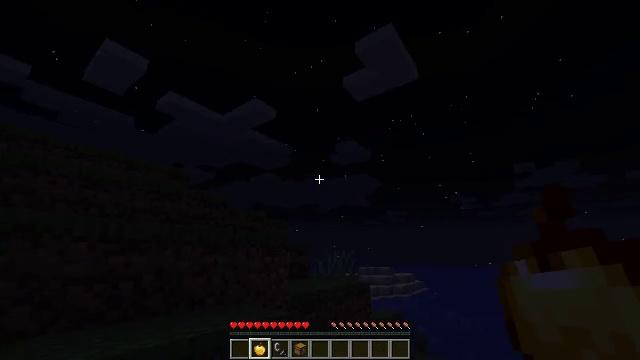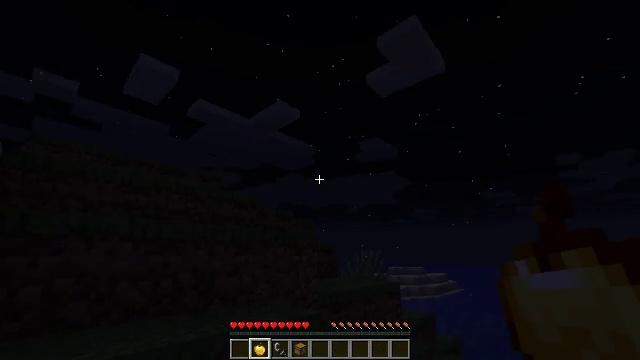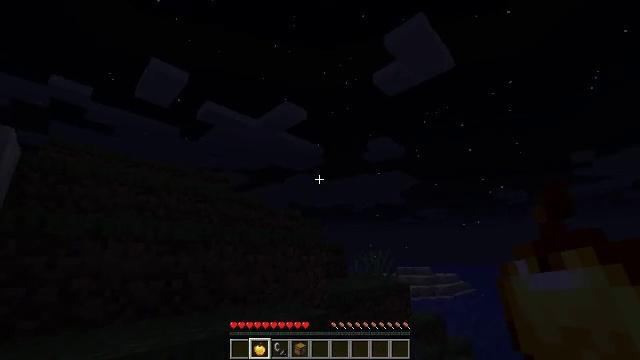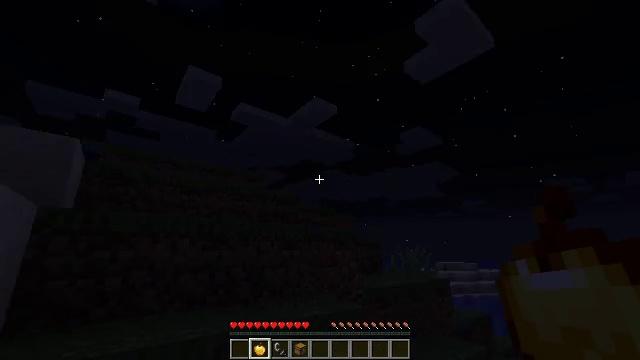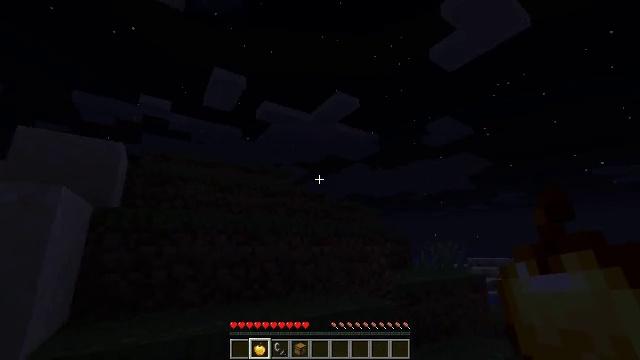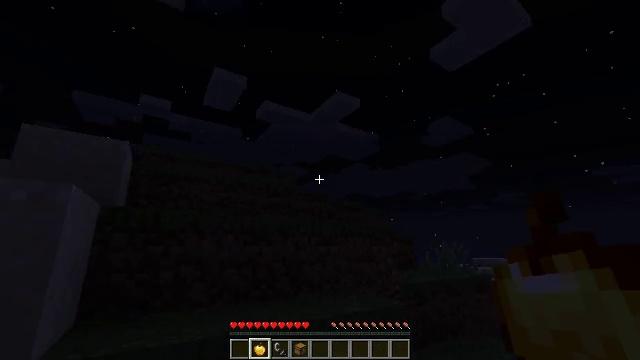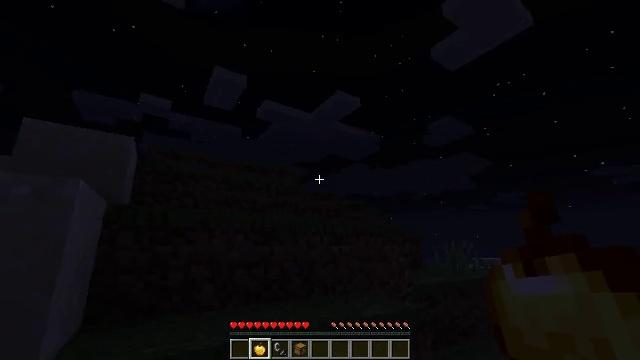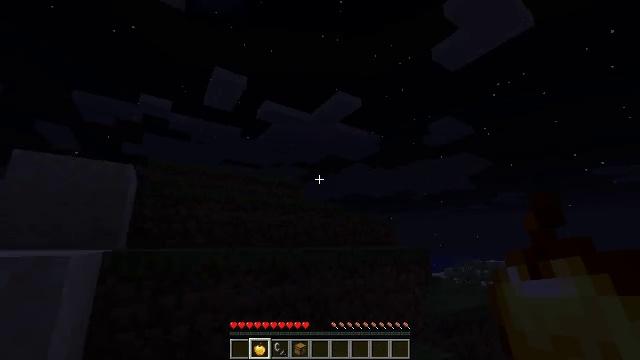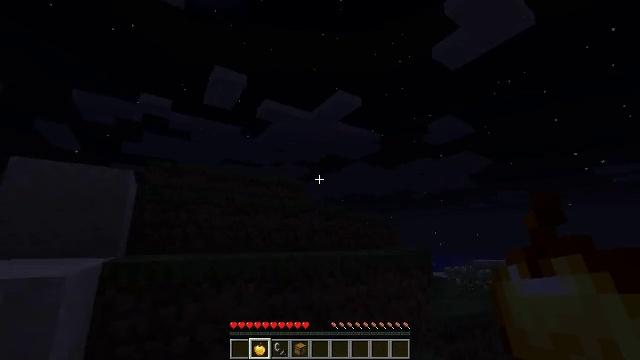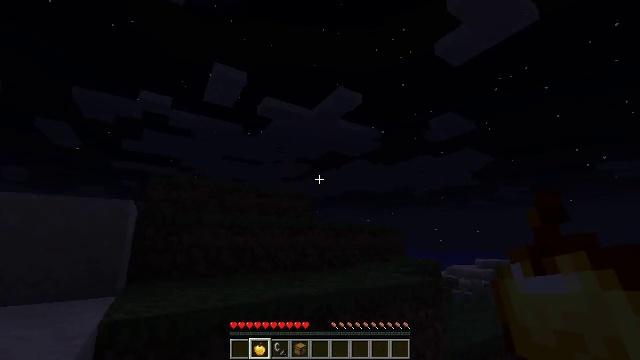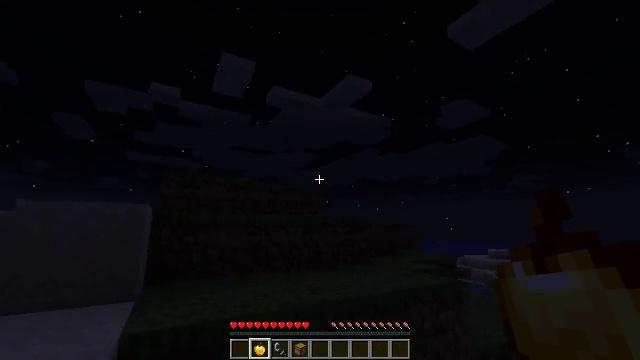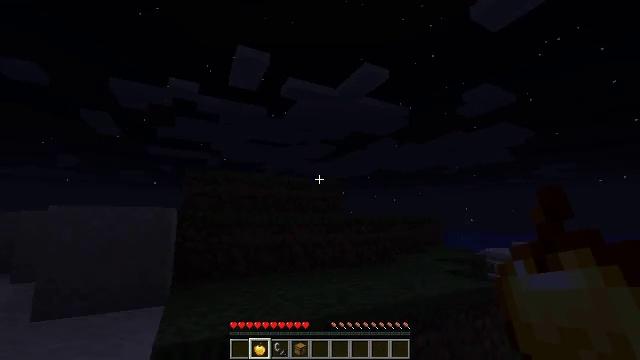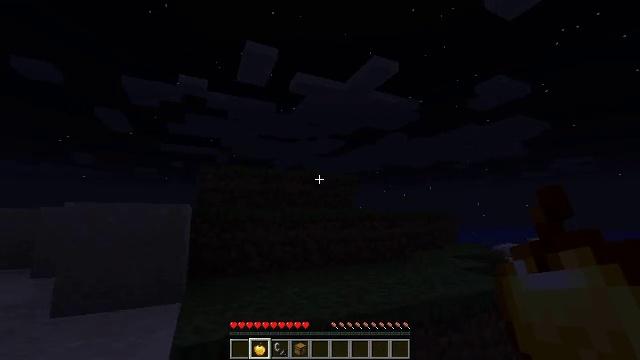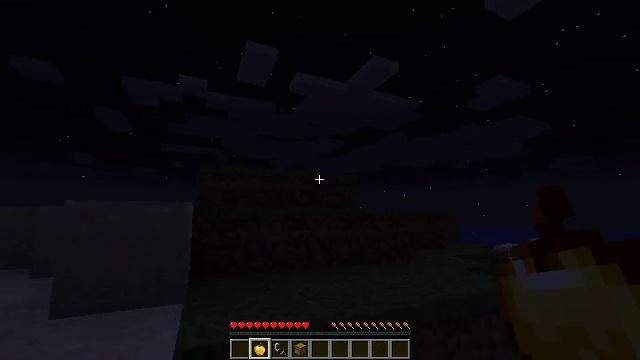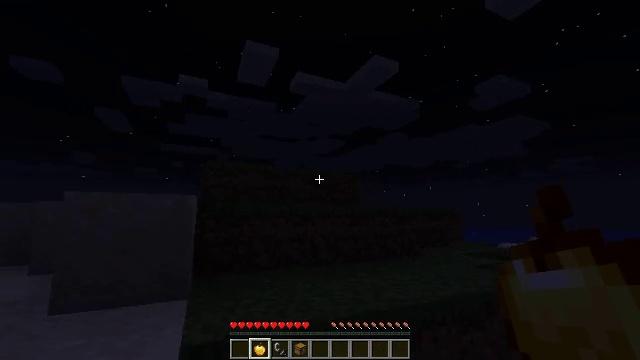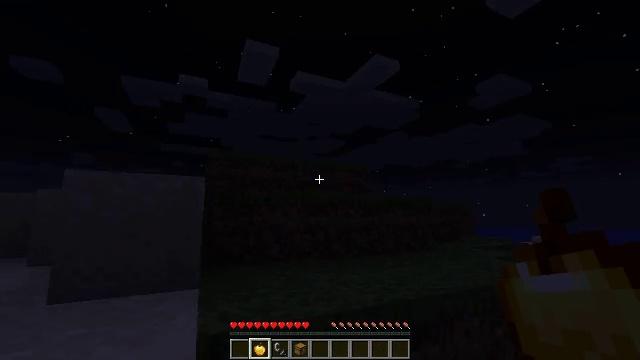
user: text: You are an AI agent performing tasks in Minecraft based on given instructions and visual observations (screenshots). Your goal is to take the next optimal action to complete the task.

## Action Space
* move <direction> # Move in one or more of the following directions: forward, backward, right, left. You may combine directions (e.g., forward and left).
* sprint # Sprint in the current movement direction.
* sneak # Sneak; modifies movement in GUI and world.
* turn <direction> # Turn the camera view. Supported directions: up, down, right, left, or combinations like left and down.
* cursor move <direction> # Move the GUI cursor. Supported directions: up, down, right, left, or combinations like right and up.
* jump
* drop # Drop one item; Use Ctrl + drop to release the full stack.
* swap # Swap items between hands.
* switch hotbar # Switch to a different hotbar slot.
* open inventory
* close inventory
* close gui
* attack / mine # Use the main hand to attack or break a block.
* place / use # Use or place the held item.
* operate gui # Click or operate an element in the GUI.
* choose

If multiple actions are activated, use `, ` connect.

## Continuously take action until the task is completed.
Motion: motion action
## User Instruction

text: Drop a flint and steel.
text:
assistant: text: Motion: turn left
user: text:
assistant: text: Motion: turn left
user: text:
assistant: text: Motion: turn left and down
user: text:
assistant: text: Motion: move left, turn left and down
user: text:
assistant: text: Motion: move forward and move left
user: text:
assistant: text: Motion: move forward and move left
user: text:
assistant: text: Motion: move forward and move left, jump
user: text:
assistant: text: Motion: move forward and move left, jump
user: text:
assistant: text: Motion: move forward and move left, jump
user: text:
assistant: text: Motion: move forward and move left, turn left and down, jump
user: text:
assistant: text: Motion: move forward and move left, turn left and down
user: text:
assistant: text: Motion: move forward and move left, turn left and down
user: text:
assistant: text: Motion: move forward and move left
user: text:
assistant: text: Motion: move forward and move left
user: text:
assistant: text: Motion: move forward
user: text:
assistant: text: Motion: move forward
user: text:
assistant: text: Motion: move forward, jump
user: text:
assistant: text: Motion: move forward, jump
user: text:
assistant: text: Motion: move forward, jump
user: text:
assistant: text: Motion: move forward, turn left and down, jump
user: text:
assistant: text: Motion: move forward, turn left and down
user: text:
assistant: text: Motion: move forward, turn left and down
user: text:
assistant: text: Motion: move forward, turn left and down, jump
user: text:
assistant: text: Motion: move forward, turn left and down, jump
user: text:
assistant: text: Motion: move forward, turn left and down, jump
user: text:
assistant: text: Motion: move forward, turn left and down
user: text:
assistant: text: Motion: move forward, turn left and down
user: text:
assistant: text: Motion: move forward
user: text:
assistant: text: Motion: move forward
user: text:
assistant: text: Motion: move forward, jump